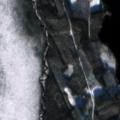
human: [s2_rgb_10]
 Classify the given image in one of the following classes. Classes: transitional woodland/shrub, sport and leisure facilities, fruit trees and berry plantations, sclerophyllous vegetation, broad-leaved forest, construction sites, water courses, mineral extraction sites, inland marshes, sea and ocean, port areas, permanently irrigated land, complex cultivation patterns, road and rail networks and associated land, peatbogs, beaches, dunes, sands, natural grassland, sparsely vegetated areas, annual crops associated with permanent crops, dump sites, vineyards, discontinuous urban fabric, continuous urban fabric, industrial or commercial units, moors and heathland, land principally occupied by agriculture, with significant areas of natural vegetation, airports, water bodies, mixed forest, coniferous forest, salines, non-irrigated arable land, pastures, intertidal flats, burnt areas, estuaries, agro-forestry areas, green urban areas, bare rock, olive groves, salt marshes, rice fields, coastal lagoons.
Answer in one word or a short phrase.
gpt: coniferous forest, mixed forest, peatbogs, water bodies